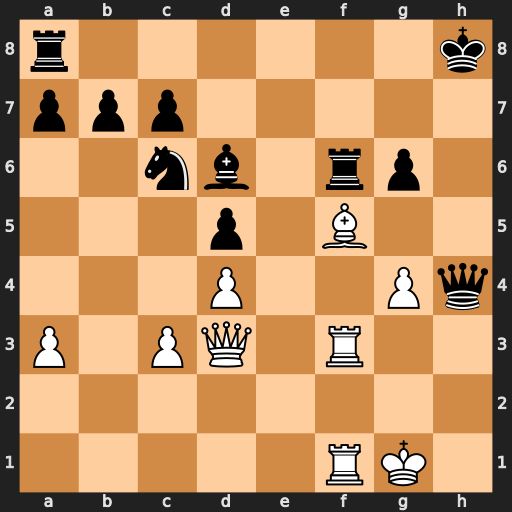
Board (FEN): r6k/ppp5/2nb1rp1/3p1B2/3P2Pq/P1PQ1R2/8/5RK1
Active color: w
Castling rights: -
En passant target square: -
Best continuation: Rh3 Qxh3 Qxh3+